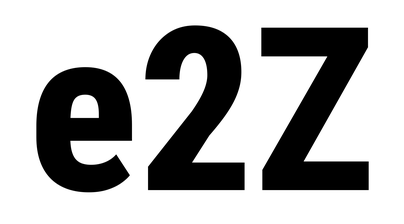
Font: Roboto_Condensed_ExtraBold